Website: apple
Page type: payment
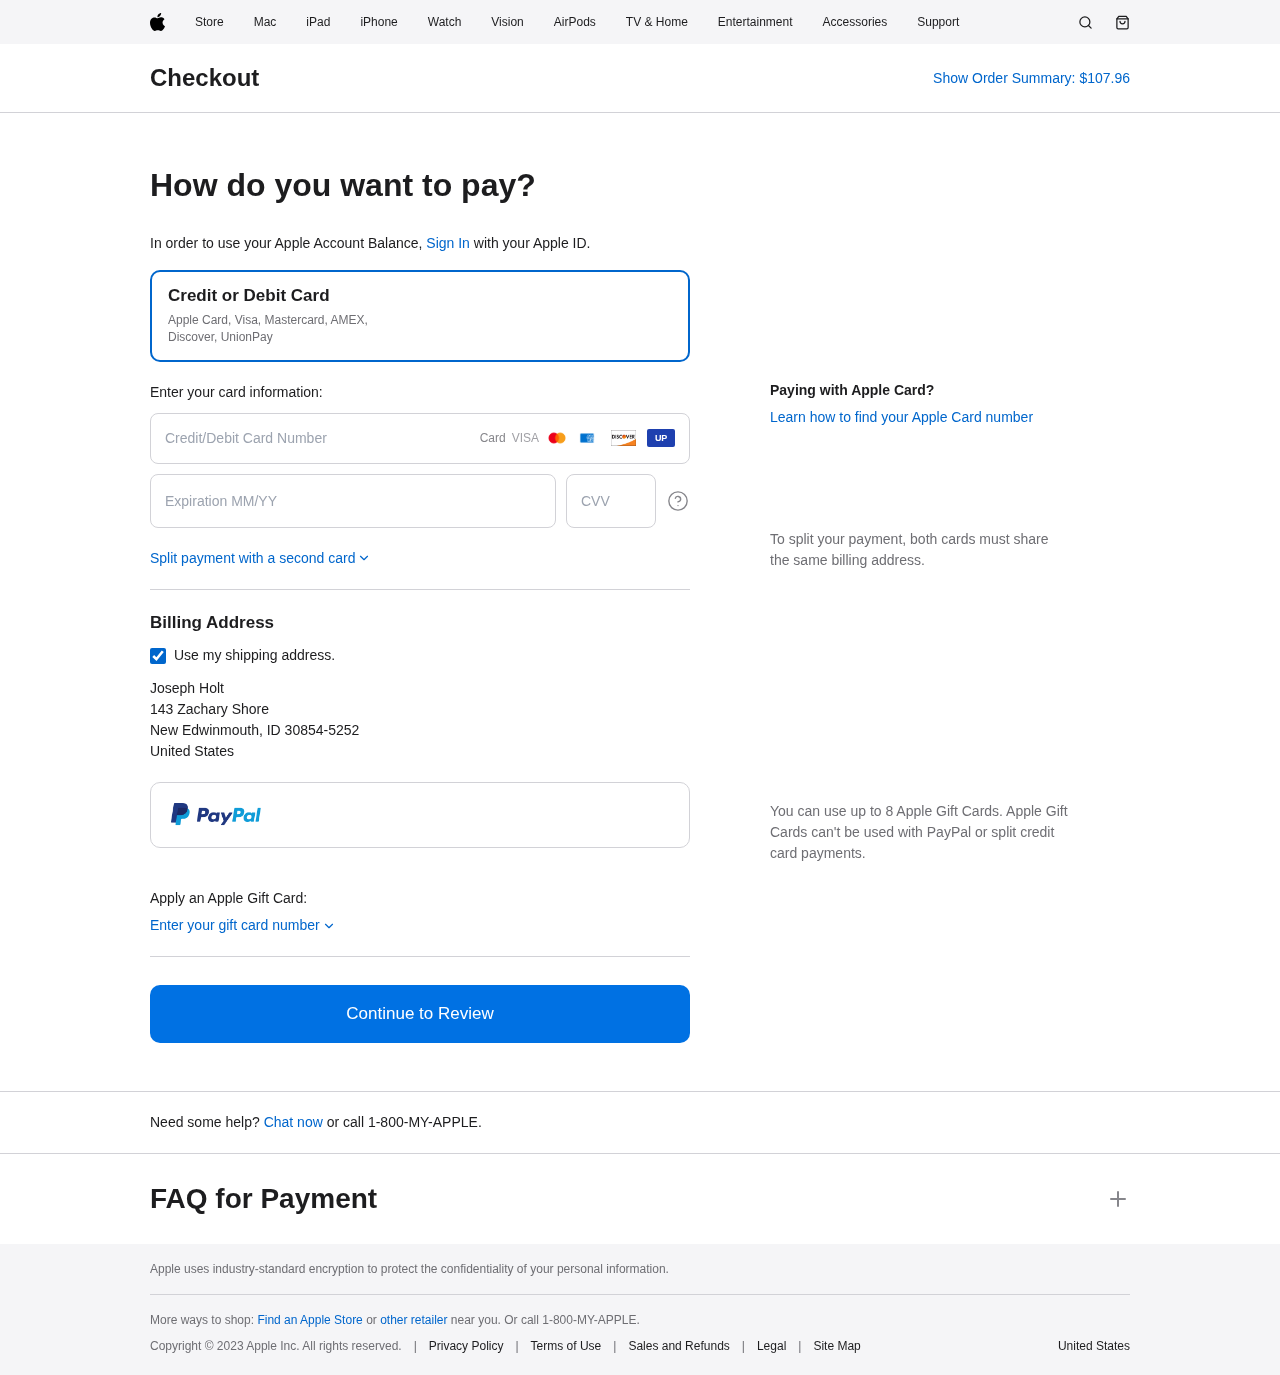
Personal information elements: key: PII_CARD_CVV
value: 520
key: PII_CARD_EXPIRY
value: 11/26
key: PII_CARD_NUMBER
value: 2704 7647 2660 2549
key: PII_COUNTRY
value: United States
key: PII_FULLNAME
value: Joseph Holt
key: PII_STREET
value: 143 Zachary Shore
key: PII_CITY_STATE_ZIP
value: New Edwinmouth, ID 30854-5252
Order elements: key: ORDER_TOTAL
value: $107.96